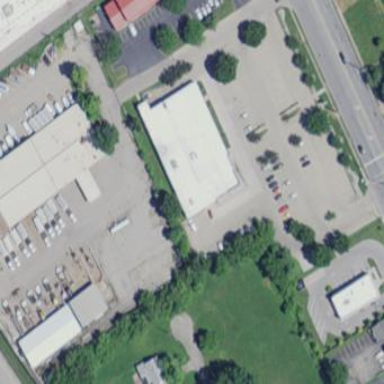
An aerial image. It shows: Supermarket located in building.